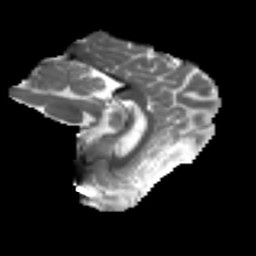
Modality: T2w
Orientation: sagittal
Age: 50
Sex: female
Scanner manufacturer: ge
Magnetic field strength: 3 T
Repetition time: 7.8 s
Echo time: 0.0606 s